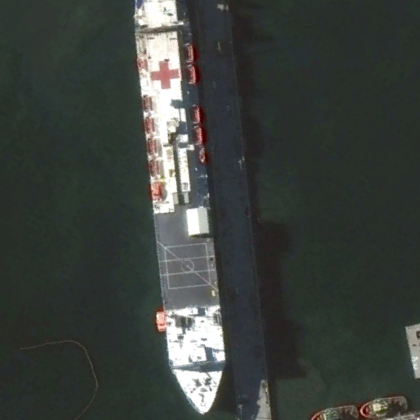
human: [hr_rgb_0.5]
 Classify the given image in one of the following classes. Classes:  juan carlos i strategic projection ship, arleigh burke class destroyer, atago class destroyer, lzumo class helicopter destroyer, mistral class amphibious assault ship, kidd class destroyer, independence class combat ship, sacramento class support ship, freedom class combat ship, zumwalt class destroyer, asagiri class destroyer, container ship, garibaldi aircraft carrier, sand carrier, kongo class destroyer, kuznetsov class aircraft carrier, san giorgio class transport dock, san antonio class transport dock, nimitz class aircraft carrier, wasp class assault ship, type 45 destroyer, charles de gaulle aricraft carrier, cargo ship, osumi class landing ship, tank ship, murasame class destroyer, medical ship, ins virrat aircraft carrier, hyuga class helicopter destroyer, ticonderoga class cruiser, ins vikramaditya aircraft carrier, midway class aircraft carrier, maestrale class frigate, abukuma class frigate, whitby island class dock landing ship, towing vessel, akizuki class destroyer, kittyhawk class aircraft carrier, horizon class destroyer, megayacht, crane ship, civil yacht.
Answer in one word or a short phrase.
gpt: Medical ship